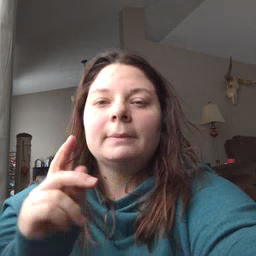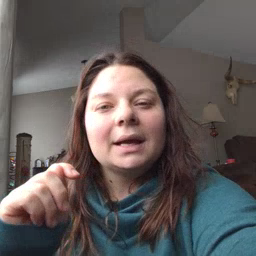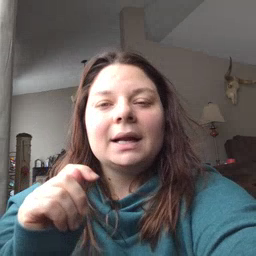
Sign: potty